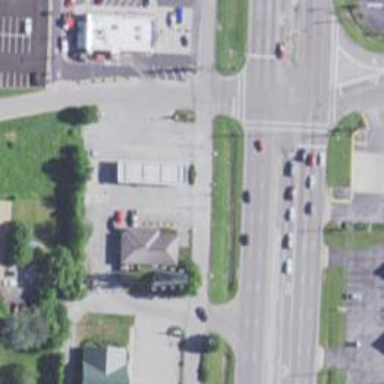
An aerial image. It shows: Convenience shop.